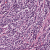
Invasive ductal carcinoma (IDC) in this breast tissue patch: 1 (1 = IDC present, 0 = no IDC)